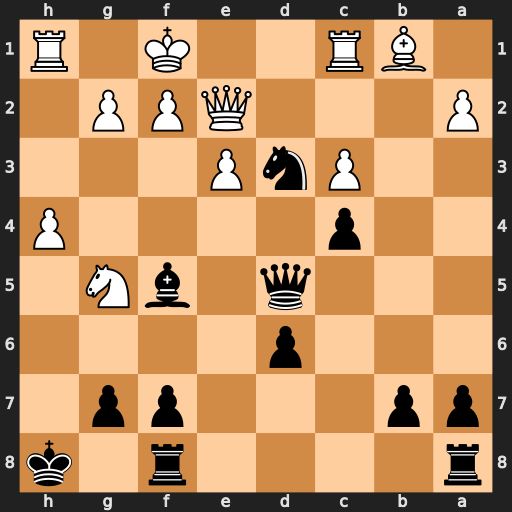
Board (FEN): r4r1k/pp3pp1/3p4/3q1bN1/2p4P/2PnP3/P3QPP1/1BR2K1R
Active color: b
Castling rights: -
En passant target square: -
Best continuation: Nxc1 Qh5+ Kg8 Bxf5 Qxf5 e4 Qg6 Qxg6 fxg6